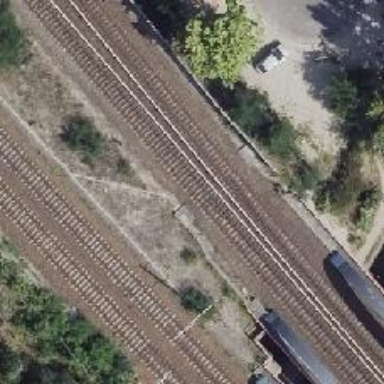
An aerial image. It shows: Railway signal.